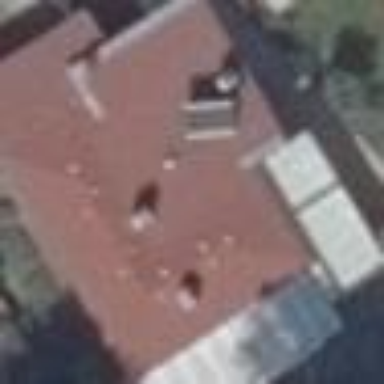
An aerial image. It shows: Commercial building with flat roof.